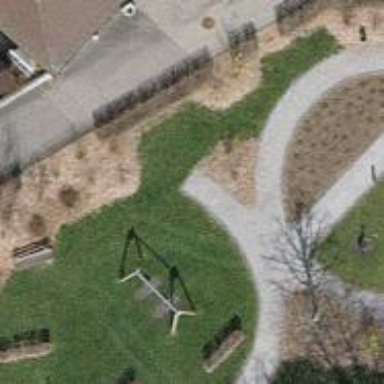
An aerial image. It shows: Bench.